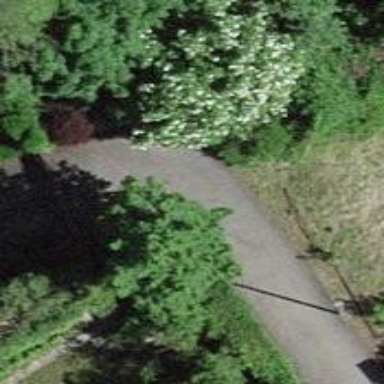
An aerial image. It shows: Paved residential road.